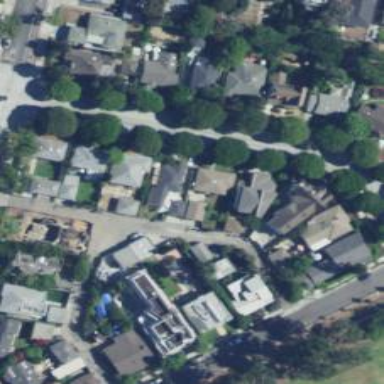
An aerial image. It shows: Residential alley used as service road.